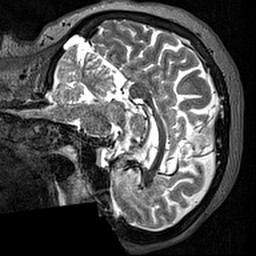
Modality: T2w
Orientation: sagittal
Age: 68
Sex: female
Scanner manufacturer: siemens
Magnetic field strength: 3 T
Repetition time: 3.2 s
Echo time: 0.567 s